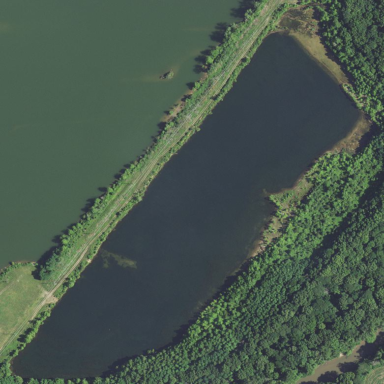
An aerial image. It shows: Beautiful lake surrounded by nature.